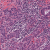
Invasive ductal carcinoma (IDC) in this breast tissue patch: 1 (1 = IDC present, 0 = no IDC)